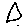
Label: triangle